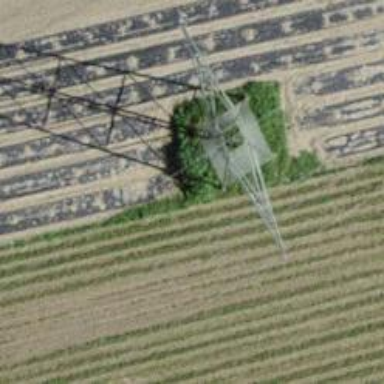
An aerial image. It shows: Lattice structure tower.